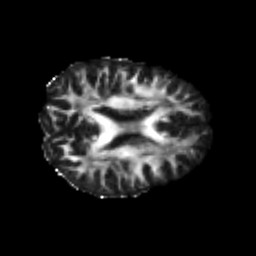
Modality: FA
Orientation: axial
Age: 38
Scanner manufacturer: philips
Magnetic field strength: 3 T
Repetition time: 8.584 s
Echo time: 0.1273 s